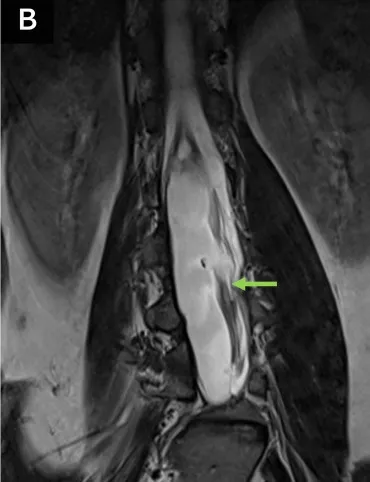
Postoperative MRI. (B) Postoperative sagittal T2 MRI cauda equina displacement (green arrow). . MRI: magnetic resonance imaging.
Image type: radiology (mri)